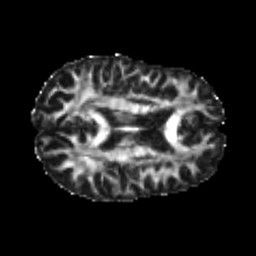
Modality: FA
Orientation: axial
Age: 22
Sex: male
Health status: healthy
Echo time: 0.074 s